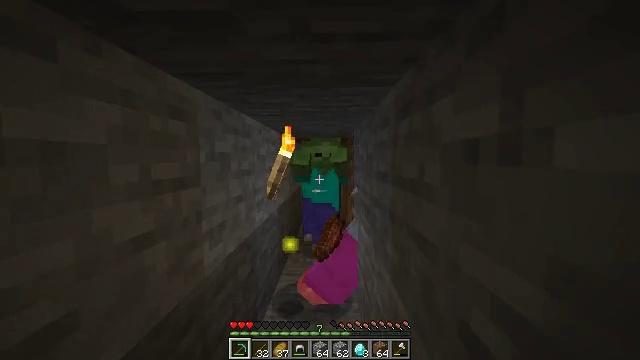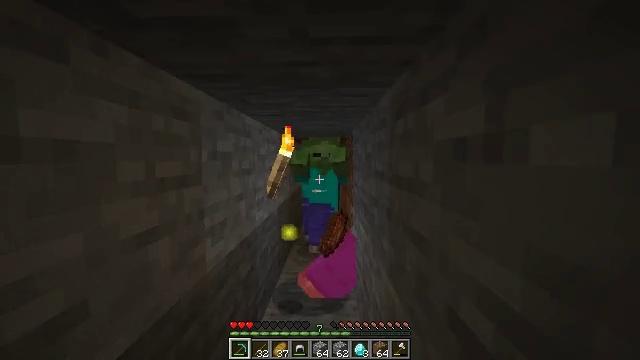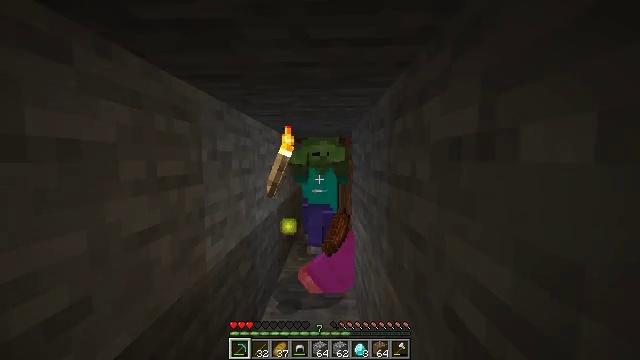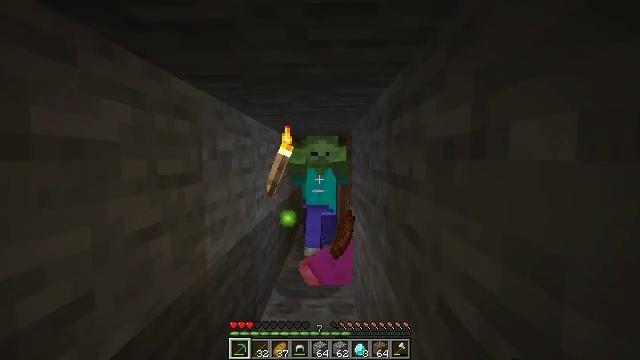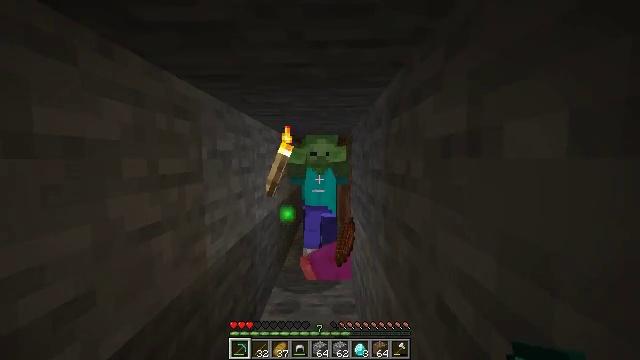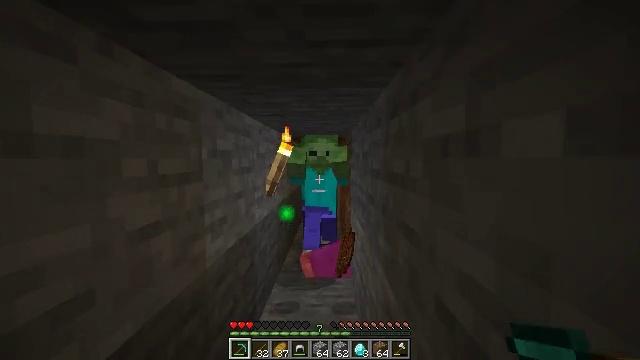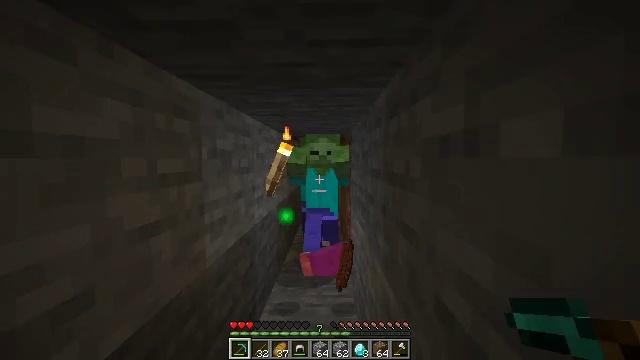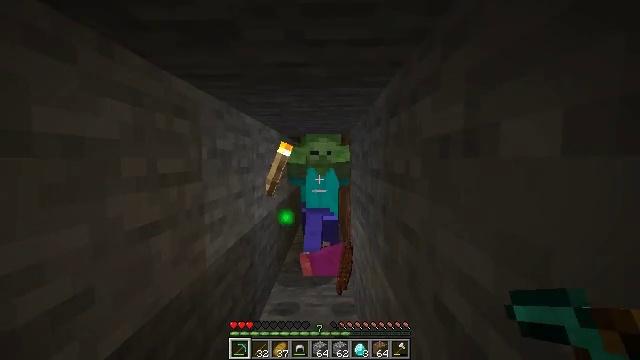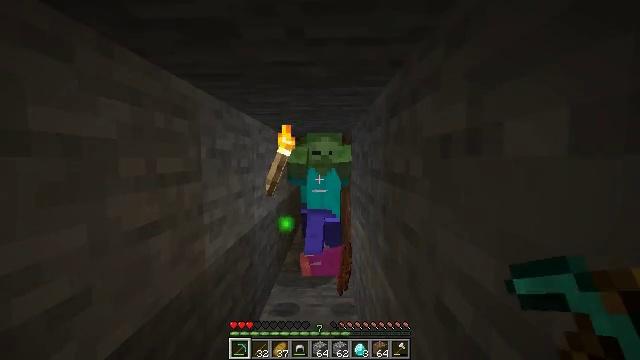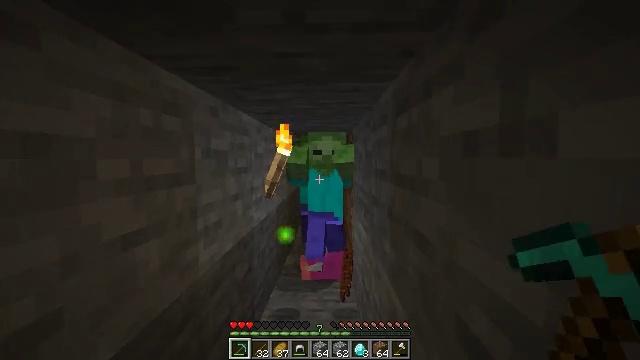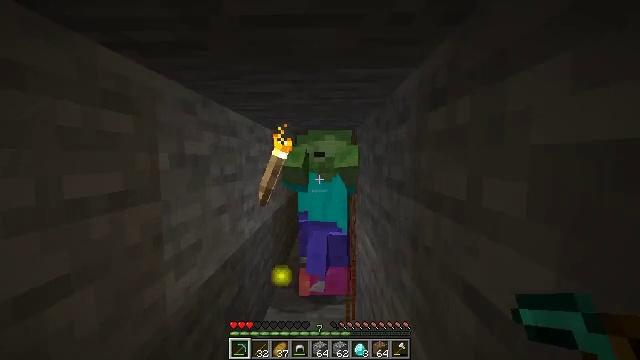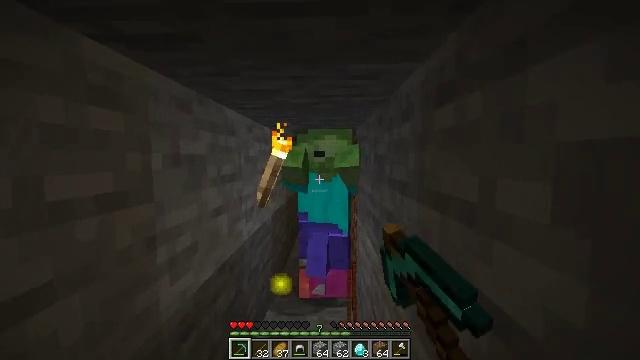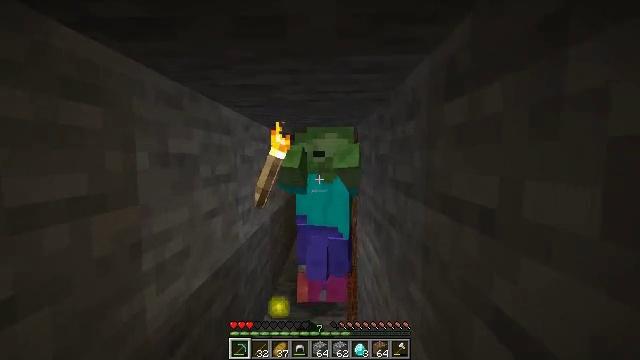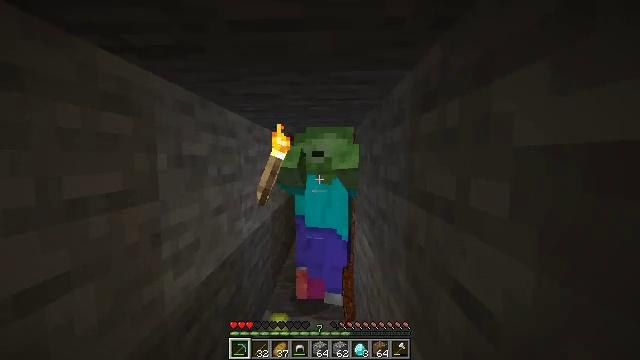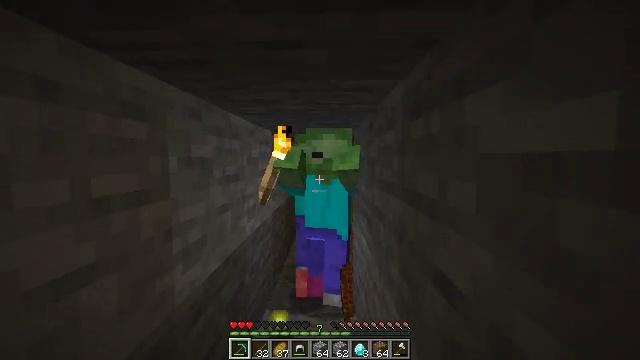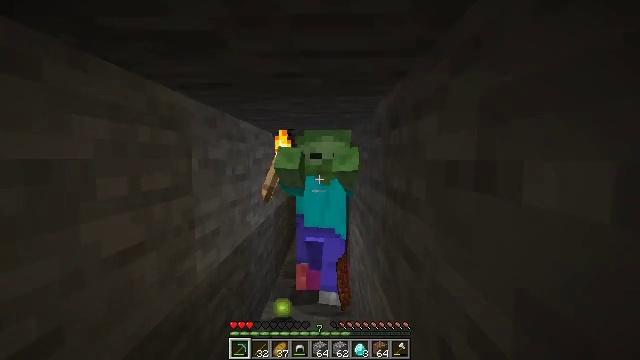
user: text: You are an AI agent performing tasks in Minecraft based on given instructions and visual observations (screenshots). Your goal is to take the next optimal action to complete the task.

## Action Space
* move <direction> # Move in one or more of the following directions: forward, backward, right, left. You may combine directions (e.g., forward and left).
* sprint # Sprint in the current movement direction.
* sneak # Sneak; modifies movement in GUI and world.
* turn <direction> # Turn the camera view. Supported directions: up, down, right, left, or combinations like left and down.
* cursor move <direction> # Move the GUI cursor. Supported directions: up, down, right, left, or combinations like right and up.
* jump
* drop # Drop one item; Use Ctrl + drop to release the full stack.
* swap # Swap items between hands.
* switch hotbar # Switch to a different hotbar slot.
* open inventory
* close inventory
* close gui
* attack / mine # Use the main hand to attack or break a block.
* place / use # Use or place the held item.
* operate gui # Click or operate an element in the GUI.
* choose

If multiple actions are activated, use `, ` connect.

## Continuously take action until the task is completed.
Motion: motion action
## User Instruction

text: Combat the zombie.
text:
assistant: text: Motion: no_op
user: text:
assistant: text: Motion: no_op
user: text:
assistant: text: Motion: no_op
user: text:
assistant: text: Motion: no_op
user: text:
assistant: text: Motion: no_op
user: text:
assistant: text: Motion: no_op
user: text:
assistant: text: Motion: no_op
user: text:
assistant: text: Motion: move forward
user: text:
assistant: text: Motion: move forward
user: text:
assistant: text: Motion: move forward, attack / mine
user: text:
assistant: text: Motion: attack / mine
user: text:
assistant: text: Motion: move back, attack / mine
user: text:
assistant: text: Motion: move back, attack / mine
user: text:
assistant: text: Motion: move back
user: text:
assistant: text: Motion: move back
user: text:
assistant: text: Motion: move back
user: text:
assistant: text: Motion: no_op
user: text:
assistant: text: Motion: no_op
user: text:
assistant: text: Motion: no_op
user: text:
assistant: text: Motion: no_op
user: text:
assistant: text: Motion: no_op
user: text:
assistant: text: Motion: no_op
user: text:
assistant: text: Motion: move forward
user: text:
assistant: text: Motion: move forward
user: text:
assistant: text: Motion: move forward, attack / mine
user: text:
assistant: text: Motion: attack / mine
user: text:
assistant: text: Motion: move back, attack / mine
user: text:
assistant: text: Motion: move back
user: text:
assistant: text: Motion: move back
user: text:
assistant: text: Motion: no_op